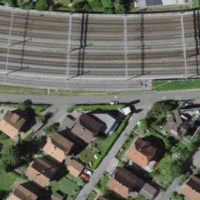
EUNIS habitat code: 57
Species observed at this site:
Medicago lupulina